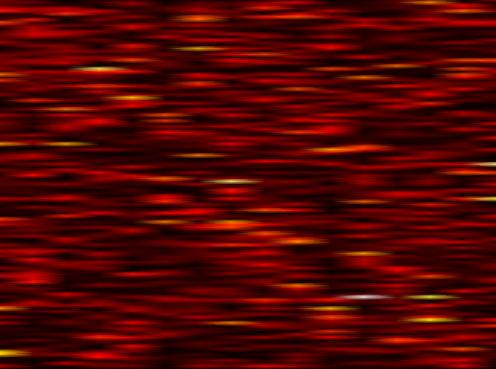
Label: FBMC